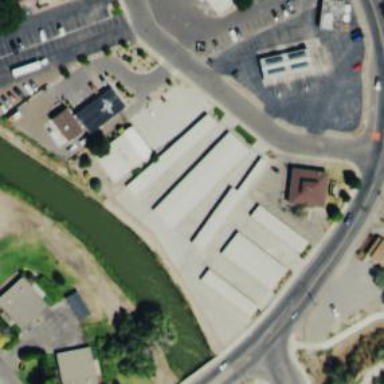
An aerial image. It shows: Storage rental shop.